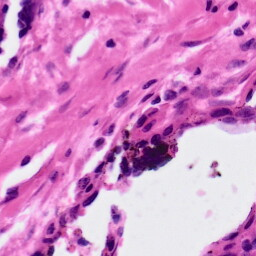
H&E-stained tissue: Ovarian